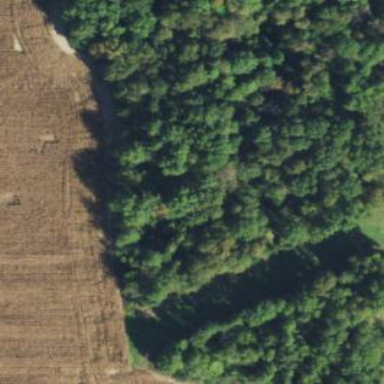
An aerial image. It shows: Deciduous woodland area.